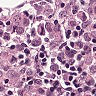
Metastatic tissue present: yes